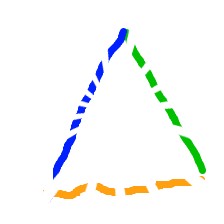
Shape: triangle